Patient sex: M
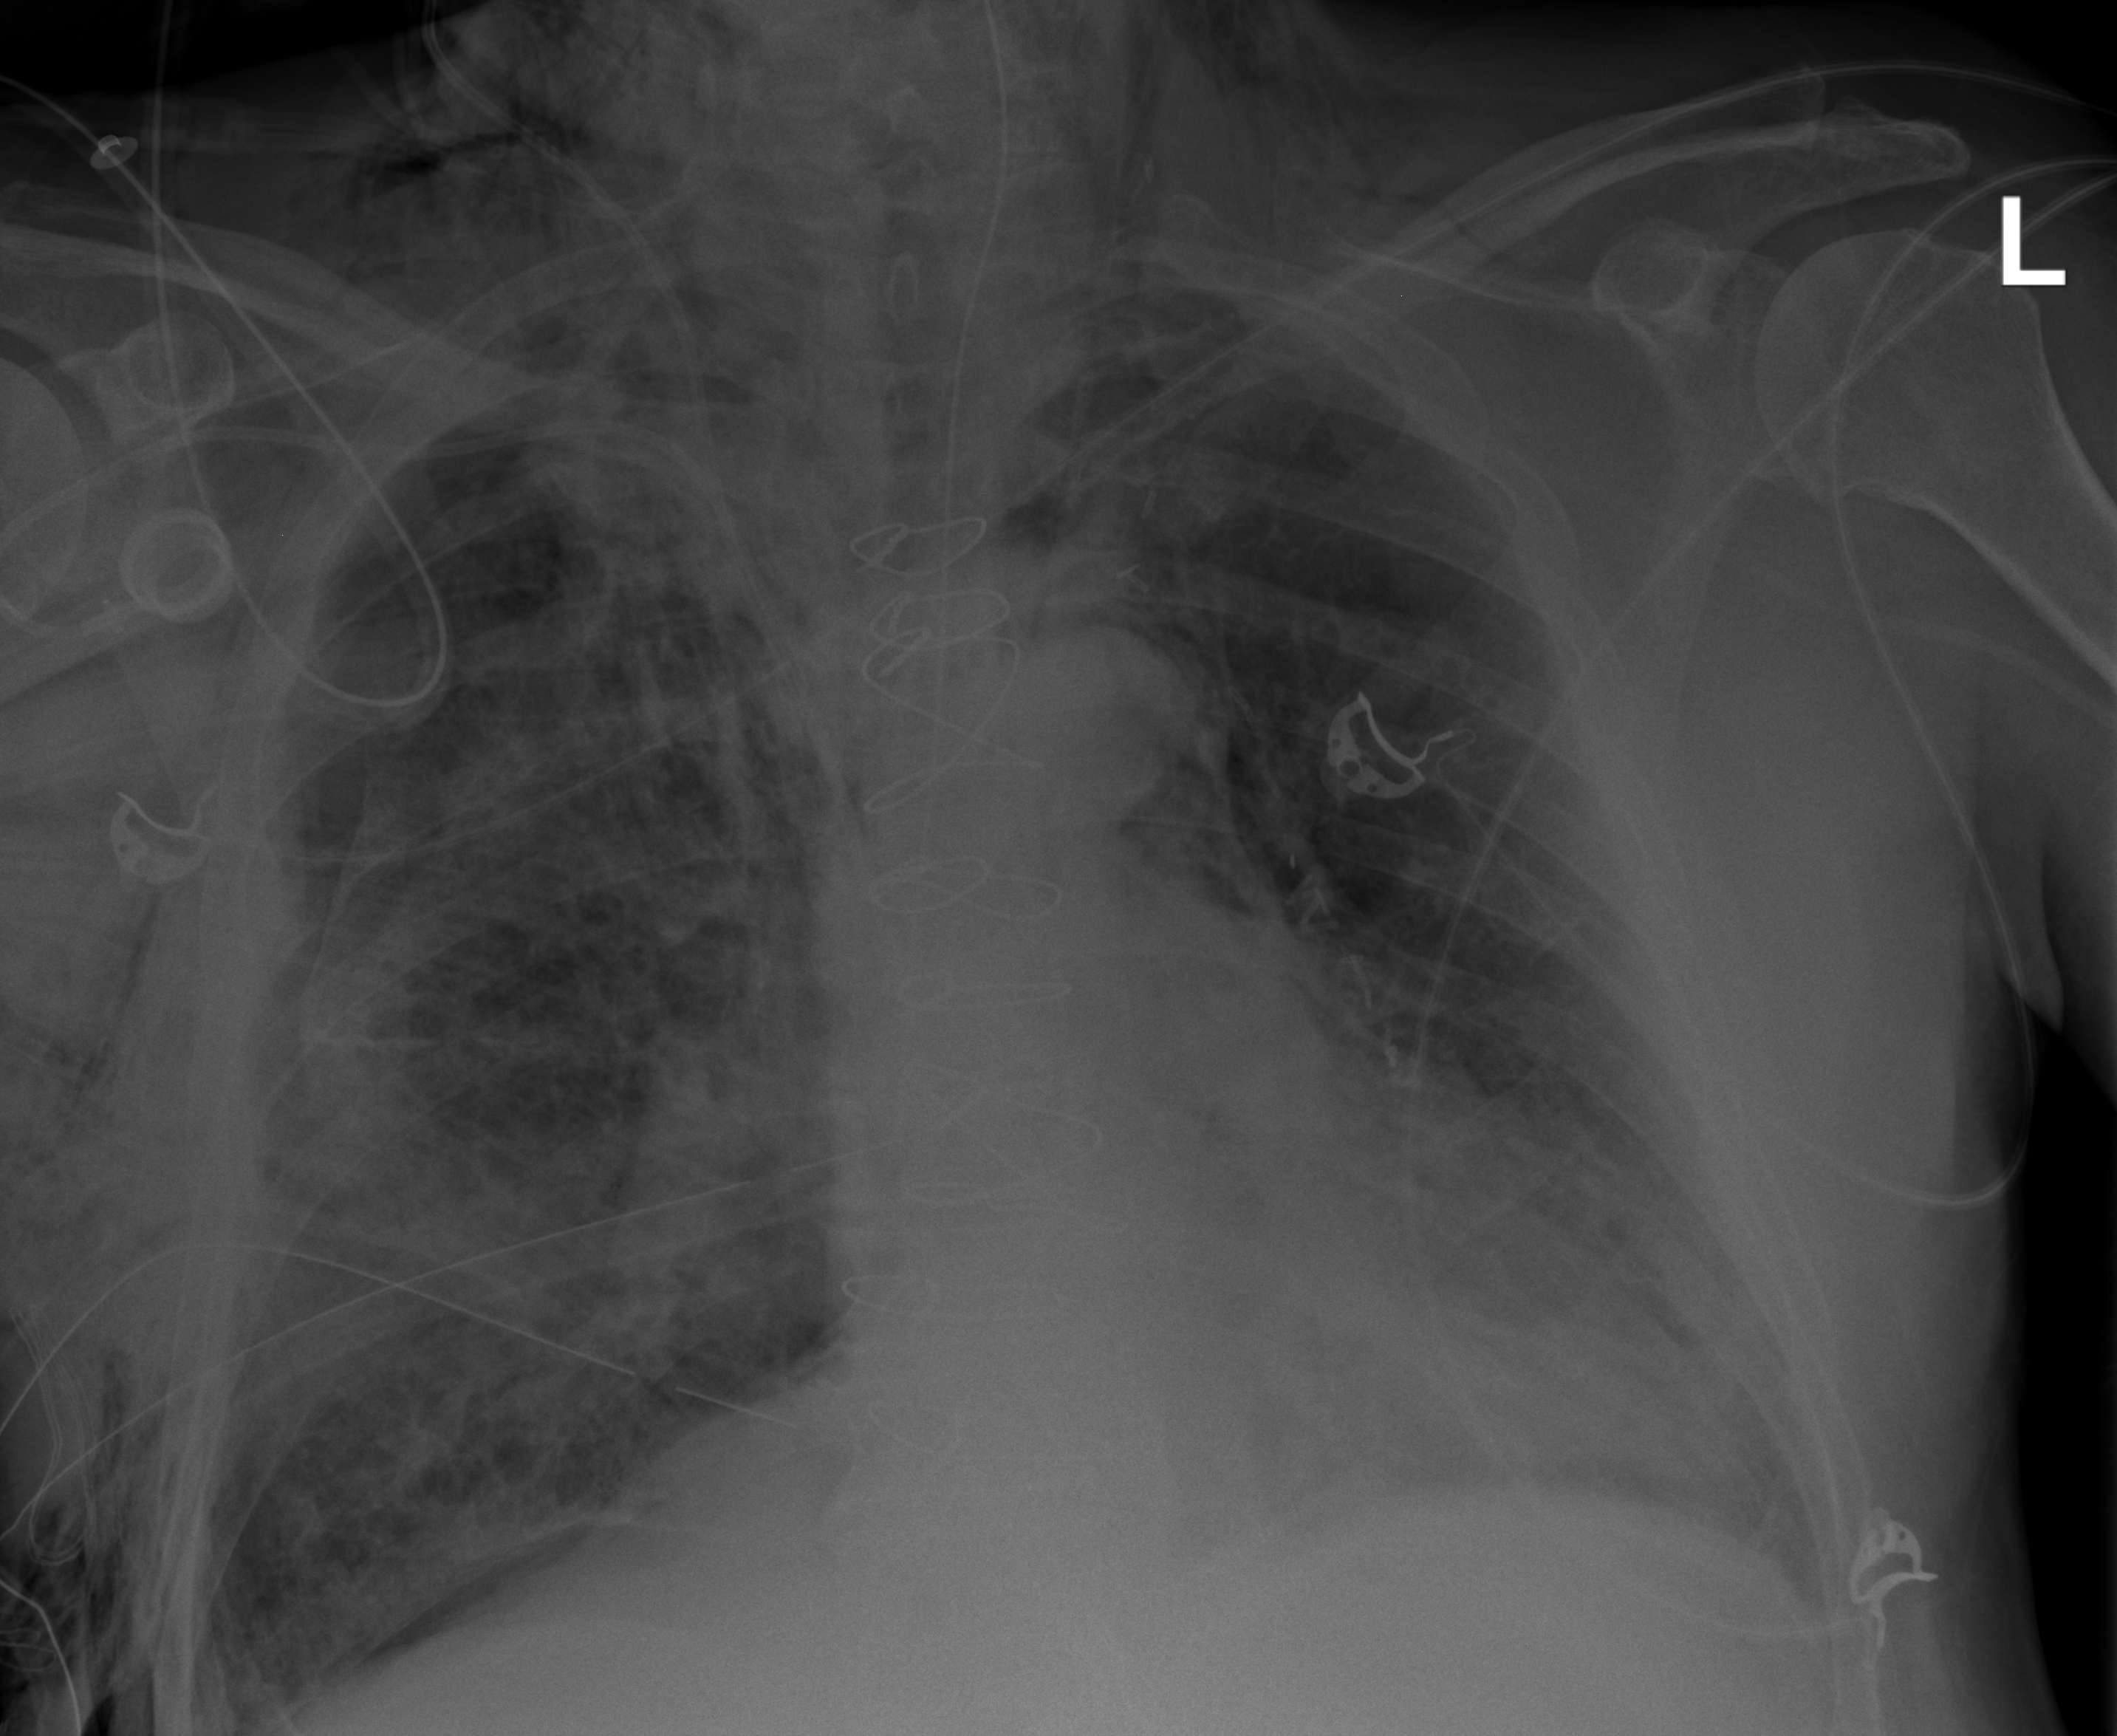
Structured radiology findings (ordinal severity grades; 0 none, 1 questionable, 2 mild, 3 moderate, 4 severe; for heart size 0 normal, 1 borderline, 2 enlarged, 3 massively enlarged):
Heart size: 0
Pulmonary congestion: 1
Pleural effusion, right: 1
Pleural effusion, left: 2
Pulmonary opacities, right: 2
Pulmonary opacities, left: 0
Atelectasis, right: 2
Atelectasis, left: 2